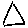
Label: triangle